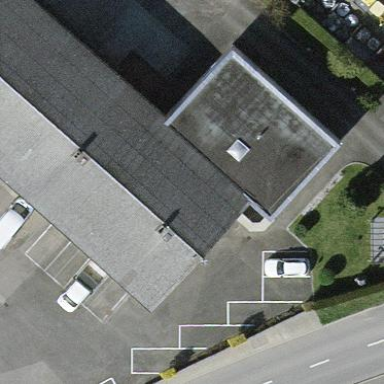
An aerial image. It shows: Industrial building.